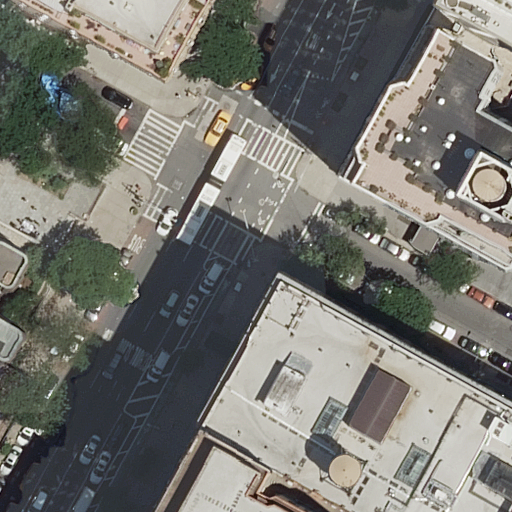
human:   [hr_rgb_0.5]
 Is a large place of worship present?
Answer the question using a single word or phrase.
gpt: no

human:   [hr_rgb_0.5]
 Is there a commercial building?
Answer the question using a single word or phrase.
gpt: no

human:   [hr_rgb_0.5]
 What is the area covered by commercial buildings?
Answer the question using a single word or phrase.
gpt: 0m2

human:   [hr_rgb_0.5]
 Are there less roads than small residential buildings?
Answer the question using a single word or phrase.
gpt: no

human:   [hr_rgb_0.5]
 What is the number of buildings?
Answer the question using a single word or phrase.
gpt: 6

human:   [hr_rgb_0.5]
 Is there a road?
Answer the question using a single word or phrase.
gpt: yes

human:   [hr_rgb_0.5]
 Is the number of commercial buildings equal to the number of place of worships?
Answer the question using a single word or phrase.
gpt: no

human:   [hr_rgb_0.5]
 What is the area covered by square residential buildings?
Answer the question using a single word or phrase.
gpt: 0m2

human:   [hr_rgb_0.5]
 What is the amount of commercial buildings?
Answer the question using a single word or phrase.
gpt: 0

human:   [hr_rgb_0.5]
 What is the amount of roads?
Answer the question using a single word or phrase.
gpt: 3

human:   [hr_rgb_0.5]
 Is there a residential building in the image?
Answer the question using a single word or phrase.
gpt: yes

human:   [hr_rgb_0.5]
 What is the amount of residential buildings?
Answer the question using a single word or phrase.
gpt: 5

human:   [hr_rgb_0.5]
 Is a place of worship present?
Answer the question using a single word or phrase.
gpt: yes

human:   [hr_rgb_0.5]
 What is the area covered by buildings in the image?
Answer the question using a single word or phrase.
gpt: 4287m2

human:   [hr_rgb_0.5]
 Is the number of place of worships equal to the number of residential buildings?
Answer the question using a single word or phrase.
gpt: no

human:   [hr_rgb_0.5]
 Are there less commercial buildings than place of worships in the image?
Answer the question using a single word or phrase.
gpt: yes

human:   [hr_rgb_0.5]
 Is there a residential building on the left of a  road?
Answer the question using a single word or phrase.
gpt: yes

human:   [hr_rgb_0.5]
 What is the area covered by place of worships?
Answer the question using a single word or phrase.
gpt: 57m2

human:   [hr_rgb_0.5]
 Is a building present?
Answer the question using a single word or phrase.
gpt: yes

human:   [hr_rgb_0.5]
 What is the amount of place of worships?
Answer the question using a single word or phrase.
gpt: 1

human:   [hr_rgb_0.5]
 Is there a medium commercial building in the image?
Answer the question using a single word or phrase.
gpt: no

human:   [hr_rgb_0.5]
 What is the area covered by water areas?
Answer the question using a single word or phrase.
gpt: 0m2

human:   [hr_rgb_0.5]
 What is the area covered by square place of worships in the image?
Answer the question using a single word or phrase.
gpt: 0m2

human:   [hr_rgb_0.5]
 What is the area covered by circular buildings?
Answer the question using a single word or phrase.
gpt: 0m2

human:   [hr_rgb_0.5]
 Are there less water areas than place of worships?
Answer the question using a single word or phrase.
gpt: yes

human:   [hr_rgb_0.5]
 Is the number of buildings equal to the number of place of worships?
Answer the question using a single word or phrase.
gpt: no

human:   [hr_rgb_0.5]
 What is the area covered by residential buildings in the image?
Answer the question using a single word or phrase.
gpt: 4230m2

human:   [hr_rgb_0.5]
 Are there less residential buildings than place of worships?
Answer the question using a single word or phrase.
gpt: no

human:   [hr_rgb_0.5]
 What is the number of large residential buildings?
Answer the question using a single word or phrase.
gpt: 2

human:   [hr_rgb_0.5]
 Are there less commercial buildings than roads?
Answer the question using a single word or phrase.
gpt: yes

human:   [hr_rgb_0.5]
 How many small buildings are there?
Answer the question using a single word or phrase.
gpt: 1

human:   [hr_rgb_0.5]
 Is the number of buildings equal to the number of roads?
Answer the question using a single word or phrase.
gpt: no

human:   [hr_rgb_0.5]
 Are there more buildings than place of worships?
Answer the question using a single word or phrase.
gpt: yes

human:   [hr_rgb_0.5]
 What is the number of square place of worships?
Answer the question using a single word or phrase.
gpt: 0

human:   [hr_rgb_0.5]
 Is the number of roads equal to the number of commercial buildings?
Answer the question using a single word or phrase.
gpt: no

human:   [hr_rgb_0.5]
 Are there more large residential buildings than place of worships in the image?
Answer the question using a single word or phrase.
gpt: yes

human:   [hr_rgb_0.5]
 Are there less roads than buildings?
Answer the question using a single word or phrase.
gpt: yes

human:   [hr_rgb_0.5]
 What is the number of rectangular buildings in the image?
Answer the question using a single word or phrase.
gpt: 2

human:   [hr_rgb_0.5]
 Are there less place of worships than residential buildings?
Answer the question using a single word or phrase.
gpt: yes

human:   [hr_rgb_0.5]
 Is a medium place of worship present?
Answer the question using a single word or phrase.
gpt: no

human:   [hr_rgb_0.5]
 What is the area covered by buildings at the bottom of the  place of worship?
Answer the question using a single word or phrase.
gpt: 546m2

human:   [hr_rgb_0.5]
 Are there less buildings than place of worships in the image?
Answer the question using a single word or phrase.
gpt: no

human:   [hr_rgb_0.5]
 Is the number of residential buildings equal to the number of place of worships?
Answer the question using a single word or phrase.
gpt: no

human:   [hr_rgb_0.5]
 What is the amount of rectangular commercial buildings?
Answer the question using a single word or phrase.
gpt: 0

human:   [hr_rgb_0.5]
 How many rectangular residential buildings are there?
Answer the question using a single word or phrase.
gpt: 2

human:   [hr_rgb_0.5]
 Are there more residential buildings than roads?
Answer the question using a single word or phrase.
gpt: yes

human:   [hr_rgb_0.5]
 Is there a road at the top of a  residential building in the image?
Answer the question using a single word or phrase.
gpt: yes

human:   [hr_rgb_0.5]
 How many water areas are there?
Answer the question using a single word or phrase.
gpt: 0

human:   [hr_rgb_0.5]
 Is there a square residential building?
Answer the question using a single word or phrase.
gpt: no

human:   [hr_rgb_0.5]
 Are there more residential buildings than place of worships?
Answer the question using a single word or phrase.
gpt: yes

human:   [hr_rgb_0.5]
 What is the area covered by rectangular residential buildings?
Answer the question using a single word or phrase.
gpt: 676m2

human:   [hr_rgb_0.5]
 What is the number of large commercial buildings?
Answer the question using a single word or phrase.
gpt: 0

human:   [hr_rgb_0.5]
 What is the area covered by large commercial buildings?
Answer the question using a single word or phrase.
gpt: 0m2

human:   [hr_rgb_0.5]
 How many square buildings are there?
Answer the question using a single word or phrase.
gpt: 0

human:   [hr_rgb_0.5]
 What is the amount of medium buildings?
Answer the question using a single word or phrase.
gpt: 3

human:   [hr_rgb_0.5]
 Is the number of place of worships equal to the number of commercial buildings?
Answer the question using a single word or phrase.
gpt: no

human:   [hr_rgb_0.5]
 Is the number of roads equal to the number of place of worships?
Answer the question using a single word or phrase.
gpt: no

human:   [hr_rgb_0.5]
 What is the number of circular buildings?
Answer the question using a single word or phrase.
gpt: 0

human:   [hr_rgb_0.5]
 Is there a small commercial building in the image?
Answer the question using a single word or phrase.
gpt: no

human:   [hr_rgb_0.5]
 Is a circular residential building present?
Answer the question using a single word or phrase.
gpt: no

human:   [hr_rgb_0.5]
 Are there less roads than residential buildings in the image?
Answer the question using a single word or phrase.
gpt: yes

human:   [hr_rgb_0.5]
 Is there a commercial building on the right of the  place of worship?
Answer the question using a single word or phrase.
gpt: no

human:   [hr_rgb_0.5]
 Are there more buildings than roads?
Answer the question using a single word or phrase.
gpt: yes

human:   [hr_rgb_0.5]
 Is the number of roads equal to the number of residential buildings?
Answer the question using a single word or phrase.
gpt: no